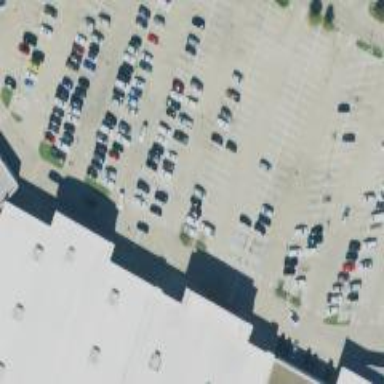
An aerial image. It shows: Parking space is available.